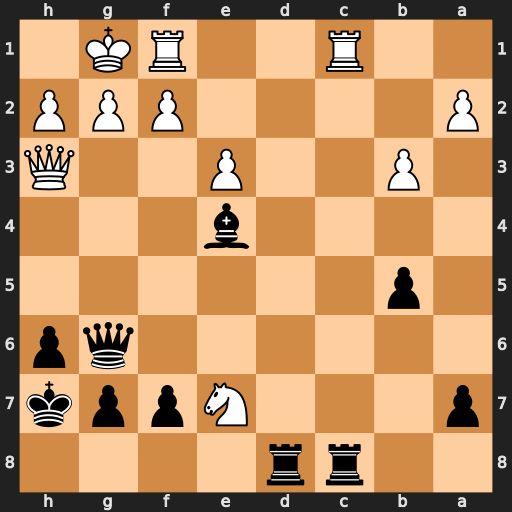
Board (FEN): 2rr4/p3Nppk/6qp/1p6/4b3/1P2P2Q/P4PPP/2R2RK1
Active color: b
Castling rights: -
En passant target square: -
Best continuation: Rxc1 Nxg6 Rdd1